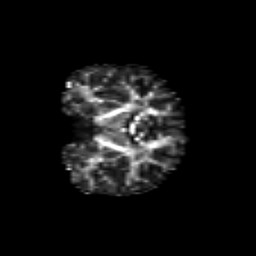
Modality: FA
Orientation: coronal
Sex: female
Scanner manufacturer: siemens
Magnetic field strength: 3 T
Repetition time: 5 s
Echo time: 0.071 s